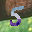
Label: 5